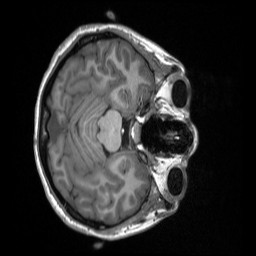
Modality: T1w
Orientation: axial
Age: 27
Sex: female
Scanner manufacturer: siemens
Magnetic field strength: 3 T
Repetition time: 2.53 s
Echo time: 0.00219 s